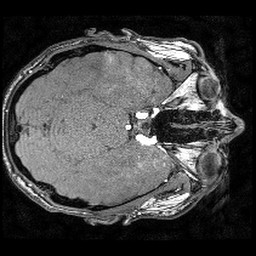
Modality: angio
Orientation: axial
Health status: ill
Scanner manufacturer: philips
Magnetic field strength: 3 T
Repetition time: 0.01832 s
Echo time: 0.00338 s